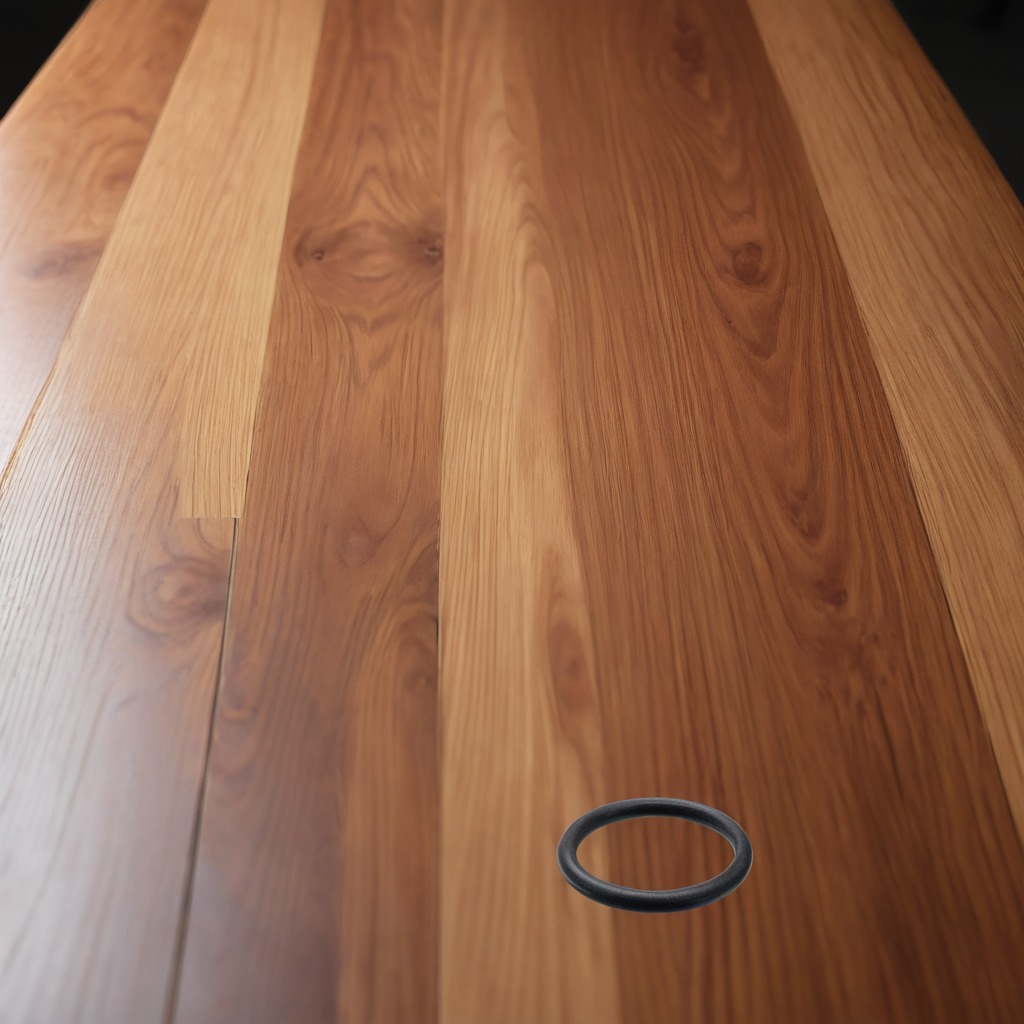
A rubber O-ring is lying on a wooden table in a carpentry studio.